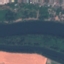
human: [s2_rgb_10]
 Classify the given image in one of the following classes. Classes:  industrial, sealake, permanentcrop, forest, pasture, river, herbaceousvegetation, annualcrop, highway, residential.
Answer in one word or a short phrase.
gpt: River